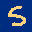
Label: 5